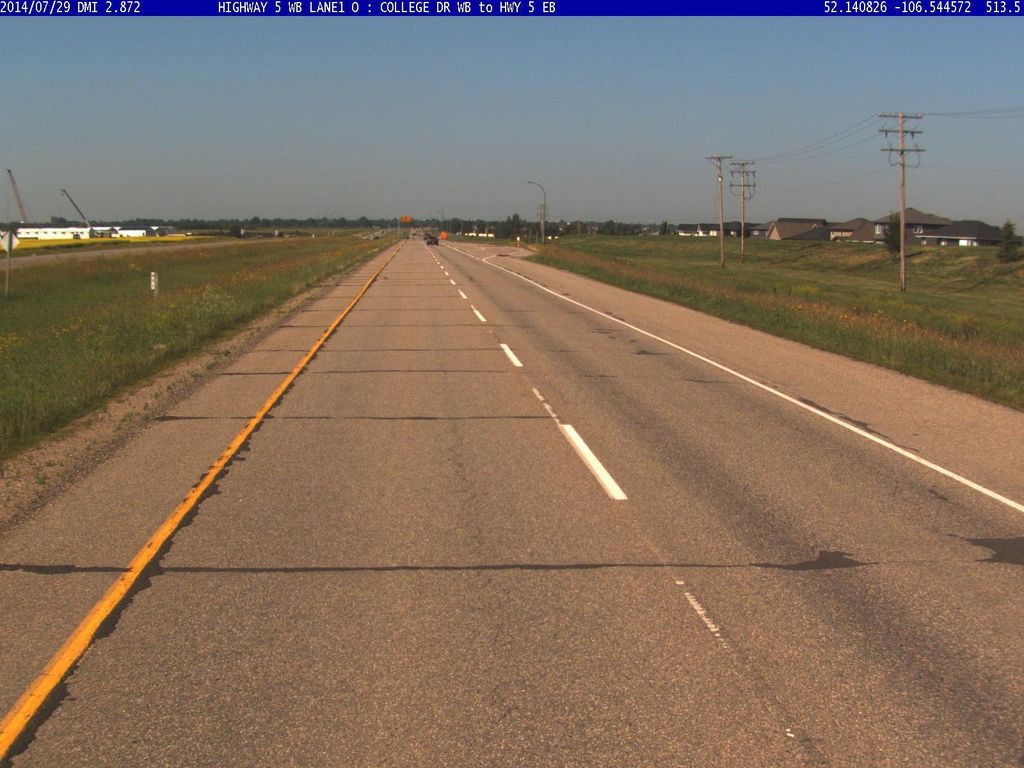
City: saskatoon